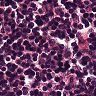
Metastatic tissue present: no